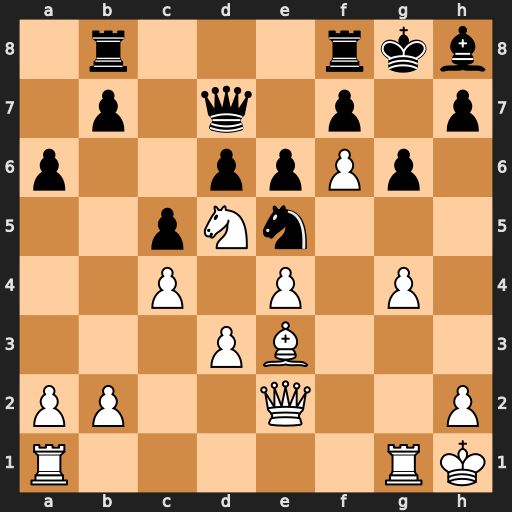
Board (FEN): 1r3rkb/1p1q1p1p/p2ppPp1/2pNn3/2P1P1P1/3PB3/PP2Q2P/R5RK
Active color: w
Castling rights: -
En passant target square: -
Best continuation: Ne7+ Qxe7 fxe7